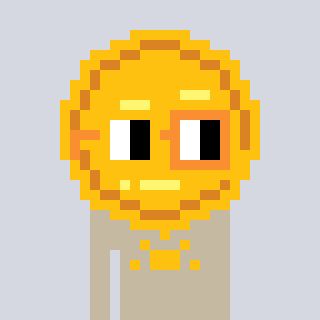
a pixel art character with square yellow and orange glasses, a medal-shaped head and a bege-colored body on a cool background